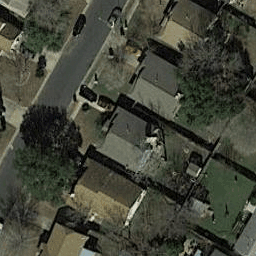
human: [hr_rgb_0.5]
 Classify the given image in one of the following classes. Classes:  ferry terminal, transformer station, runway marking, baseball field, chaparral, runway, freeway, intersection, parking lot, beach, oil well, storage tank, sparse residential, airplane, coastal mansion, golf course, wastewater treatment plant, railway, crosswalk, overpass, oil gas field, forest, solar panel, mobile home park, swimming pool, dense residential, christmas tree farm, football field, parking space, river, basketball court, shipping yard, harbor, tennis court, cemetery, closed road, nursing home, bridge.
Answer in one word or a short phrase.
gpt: dense residential